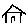
Label: house